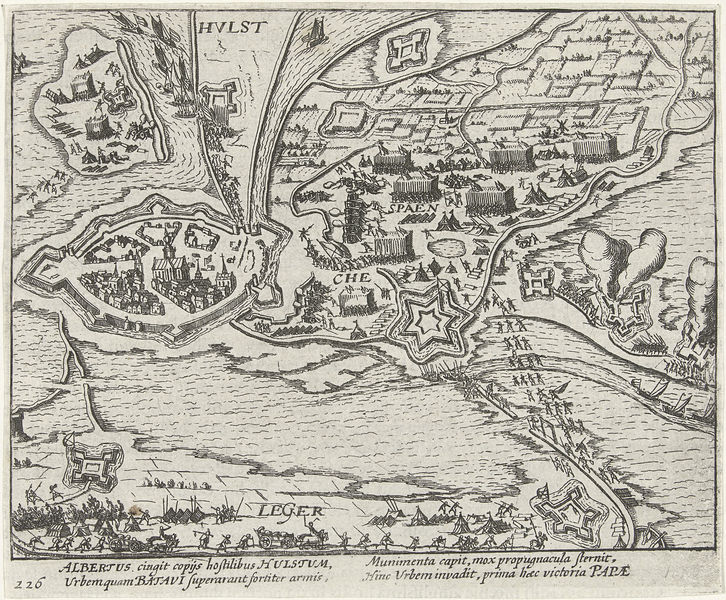
Titel: Beleg van Hulst door aartshertog Albrecht
Standort: Amsterdam
Institution: Rijksmuseum
Schlagwörter: church, men, palace, people, soldiers, white, black, wall, print, smoke, tree, field, lake, ocean, water, village, spain, river, stream, garden, castle, army, cross, beach, bridge, town, city, plan, rome, square, walls, buildings, manor, map, citadel, war, farm, horse, fields, paint, dutch, land, page, star, slaves, settlement, fortification, roads, troops, leger, tents, albert, farms, conquer, encampment, albertus, strategy, che, spaen, hulstum, hvlst